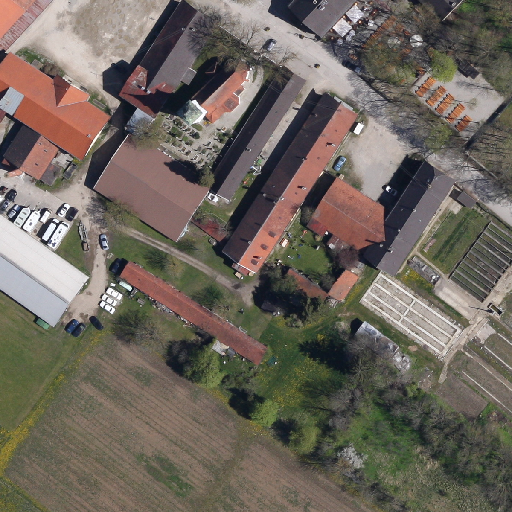
Referring expression: light-duty vehicle driving on the road